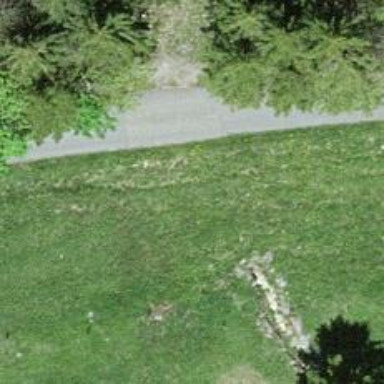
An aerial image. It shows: Culvert tunnel.